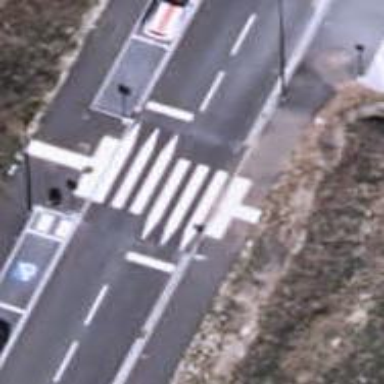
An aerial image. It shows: Marked crossing with traffic calming table.